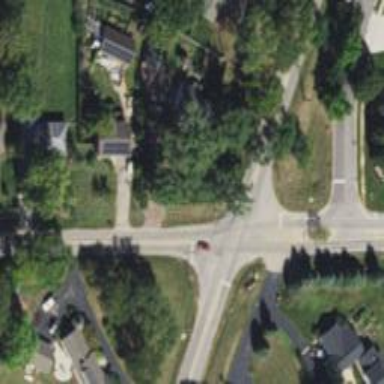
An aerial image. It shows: Road with stop sign.